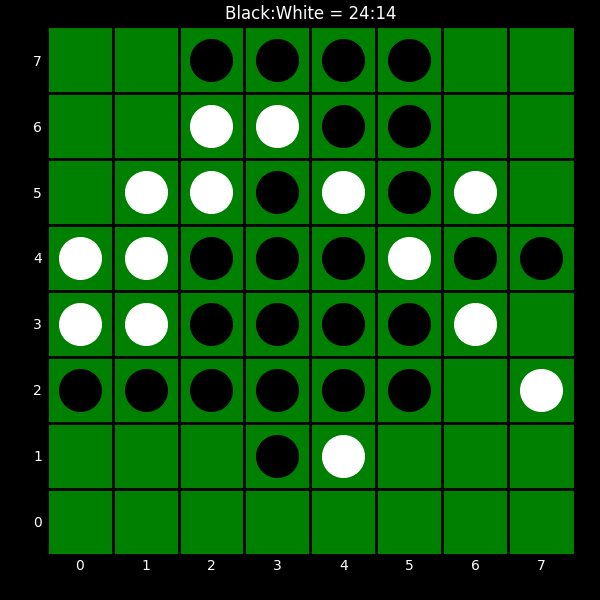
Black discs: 24
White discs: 14